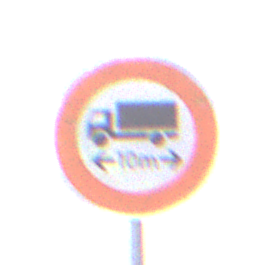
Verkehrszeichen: TatsaechlicheLaenge
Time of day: Midday
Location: Outdoor (Nature)
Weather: Overcast
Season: NotSpecified
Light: Natural